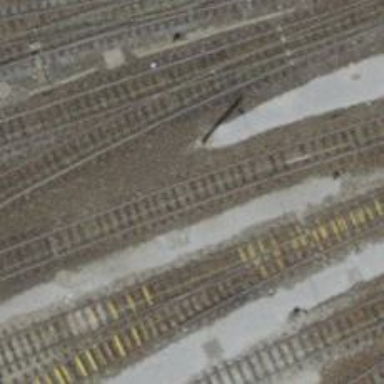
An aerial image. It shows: Rail yard with electrified rails and single track.